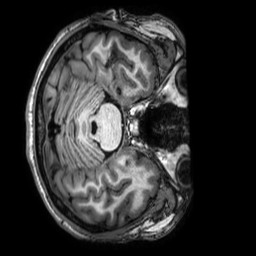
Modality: T1w
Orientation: axial
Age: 27
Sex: male
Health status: healthy
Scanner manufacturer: philips
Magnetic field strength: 3 T
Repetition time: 0.009 s
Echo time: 0.003996 s